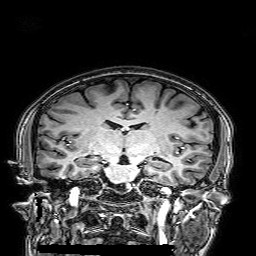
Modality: T1w
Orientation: sagittal
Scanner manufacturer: philips
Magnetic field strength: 3 T
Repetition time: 0.0096 s
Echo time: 0.0046 s